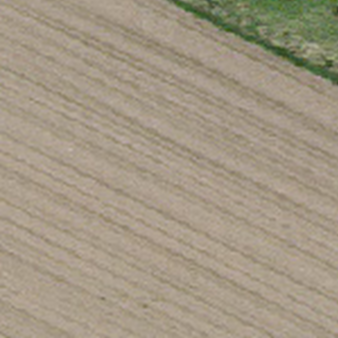
Label: other